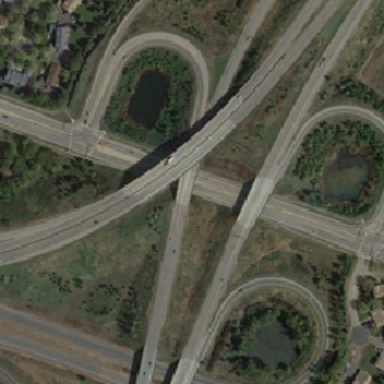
A highway spanning a green city .